Aerial crown-view tile of a tropical tree (Barro Colorado Island, Panama), acquired 20250217:
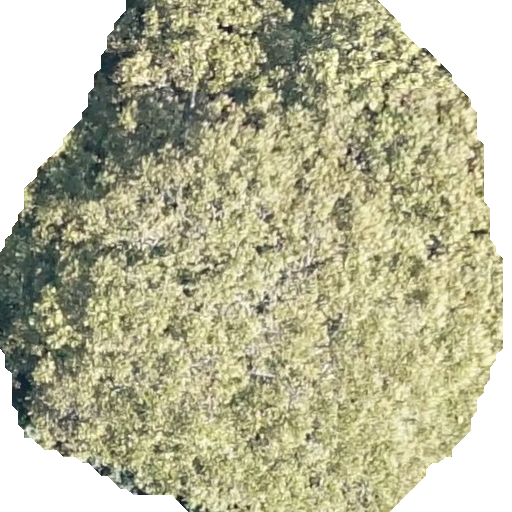
Species: Dipteryx oleifera
GBIF accepted scientific name: Dipteryx oleifera
Crown area: 325.667 m²